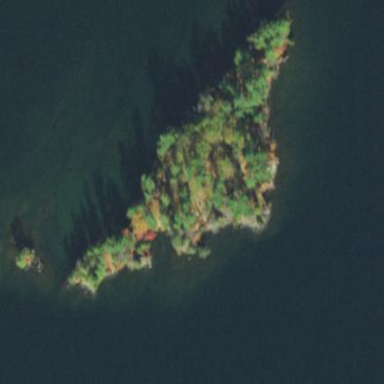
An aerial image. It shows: Camp site located on islet.